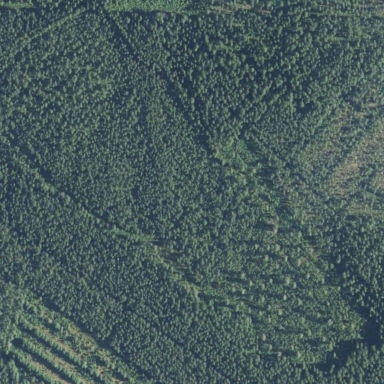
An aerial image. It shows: Forest area.